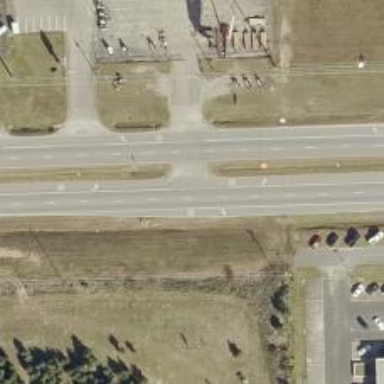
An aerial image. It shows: Trunk link highway.